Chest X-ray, PA view. Patient: 37 years old, sex M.
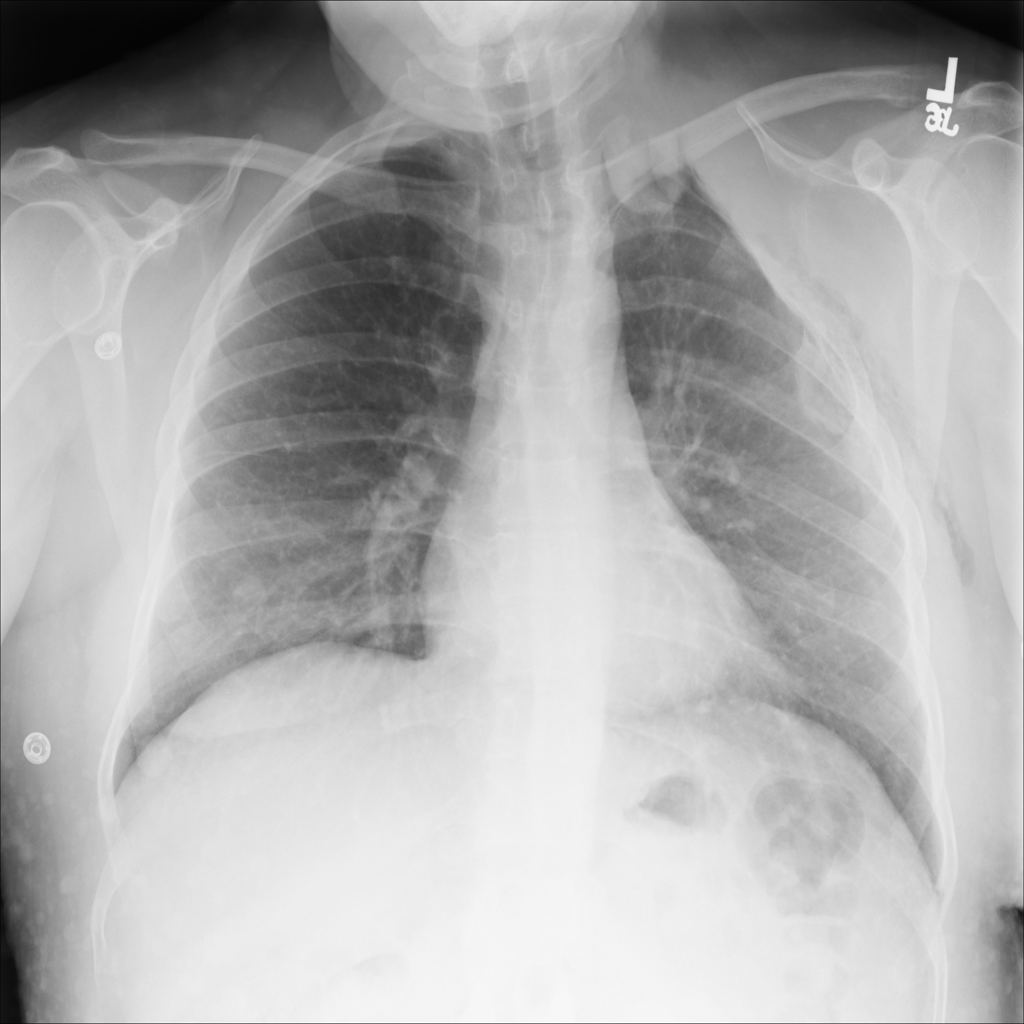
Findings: Emphysema, Mass, Pneumothorax